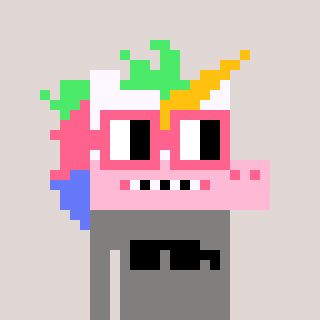
a pixel art character with square pink glasses, a unicorn-shaped head and a bluegrey-colored body on a warm background